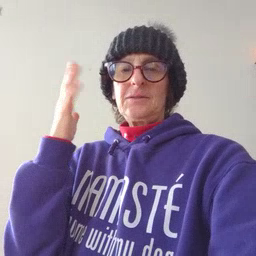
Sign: tree